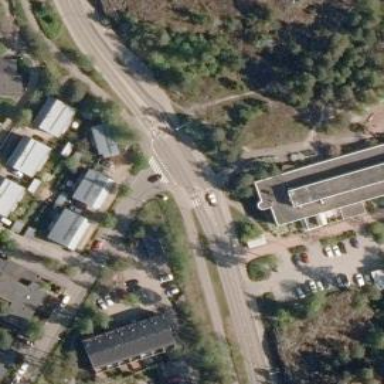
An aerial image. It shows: Road with "give way" sign.